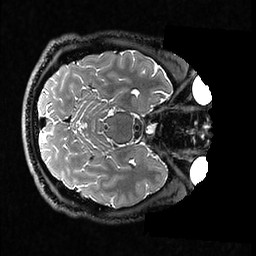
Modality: T2w
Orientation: axial
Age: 29
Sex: male
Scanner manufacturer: ge
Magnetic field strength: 3 T
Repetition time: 3.202 s
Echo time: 0.05898 s